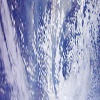
Label: cloud